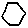
Label: hexagon